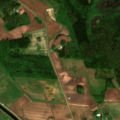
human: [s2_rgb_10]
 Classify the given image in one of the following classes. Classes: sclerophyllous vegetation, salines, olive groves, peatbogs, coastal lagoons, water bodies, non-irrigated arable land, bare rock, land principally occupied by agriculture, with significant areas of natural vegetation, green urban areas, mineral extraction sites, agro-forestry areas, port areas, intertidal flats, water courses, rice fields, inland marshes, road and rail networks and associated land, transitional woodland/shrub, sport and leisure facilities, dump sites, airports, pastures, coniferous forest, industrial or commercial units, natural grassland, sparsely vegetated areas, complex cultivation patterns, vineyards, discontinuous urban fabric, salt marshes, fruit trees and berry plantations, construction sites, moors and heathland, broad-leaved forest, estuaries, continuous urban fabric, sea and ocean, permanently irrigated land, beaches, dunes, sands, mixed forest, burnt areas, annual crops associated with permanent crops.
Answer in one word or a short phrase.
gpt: non-irrigated arable land, land principally occupied by agriculture, with significant areas of natural vegetation, mixed forest